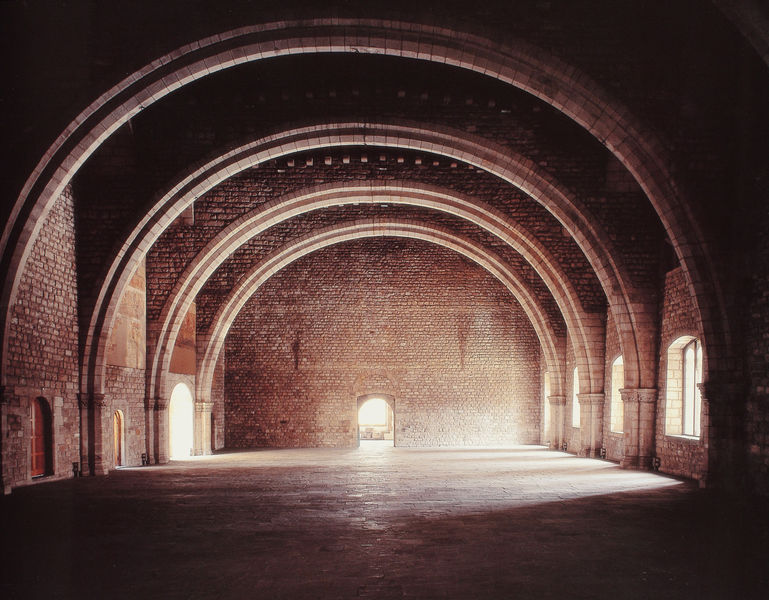
Titel: Die Große Kammer des Palau Major
Künstler: Guillem Carbonell
Institution: Barcelona
Schlagwörter: braun, fenster, hell, holz, licht, raum, tür, gebäude, gürtel, schloss, wand, stein, steine, innenraum, sonne, boden, rund, farbig, bogen, türen, ziegel, pilaster, saal, rundbogen, durchgang, lichteinfall, tor, halle, foto, eingang, gewölbe, festung, groß, kapitell, quader, romanik, konsolen, tonnengewölbe, romanisch, pfleiler, gürtelbogen, zielgel